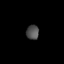
Tissue: lung
Cell type: Endothelial cells
Senescence score: 0.5601
Nuclear area (px): 179
Mean DAPI intensity: 78.944